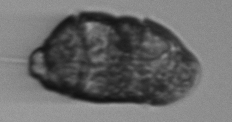
Label: Margalefidinium